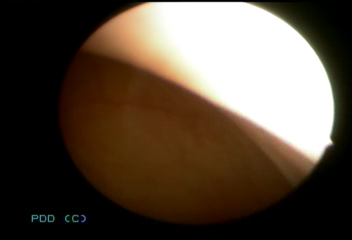
Modality: WLC
Class: Normal mucosa
Bladder cancer association: No